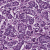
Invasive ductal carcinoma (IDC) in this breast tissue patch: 1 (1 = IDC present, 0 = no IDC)